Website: bh-photo
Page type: customer-info-address
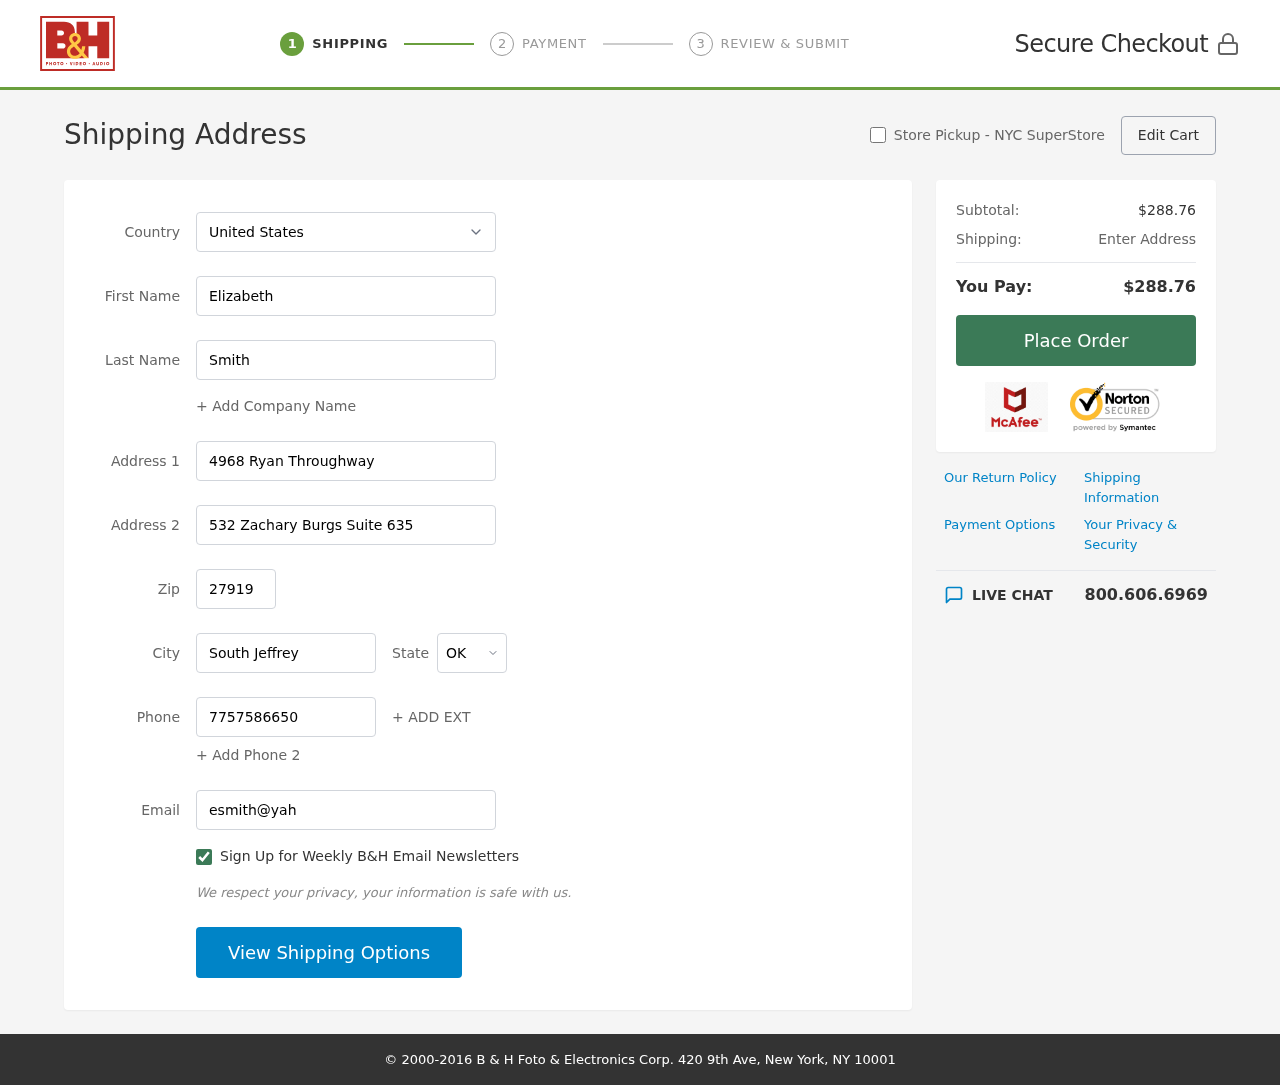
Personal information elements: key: PII_CITY
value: South Jeffrey
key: PII_COUNTRY
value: United States
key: PII_EMAIL
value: esmith@yahoo.com
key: PII_FIRSTNAME
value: Elizabeth
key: PII_LASTNAME
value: Smith
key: PII_PHONE
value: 7757586650
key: PII_POSTCODE
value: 27919
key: PII_STATE_ABBR
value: OK
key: PII_STREET
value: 4968 Ryan Throughway
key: PII_STREET2
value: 532 Zachary Burgs Suite 635
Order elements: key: ORDER_SUBTOTAL
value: $288.76
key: ORDER_TOTAL
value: $288.76